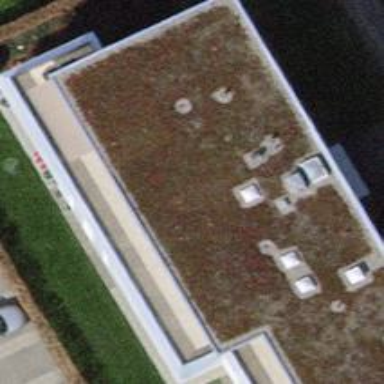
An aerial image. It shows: Residential building with flat white roof.